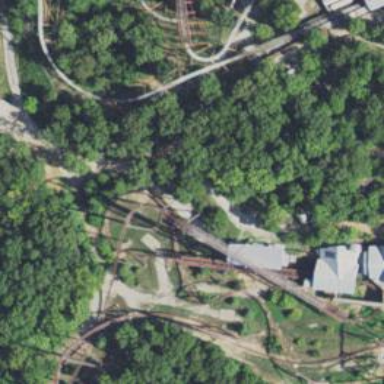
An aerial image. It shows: Monorail railway.